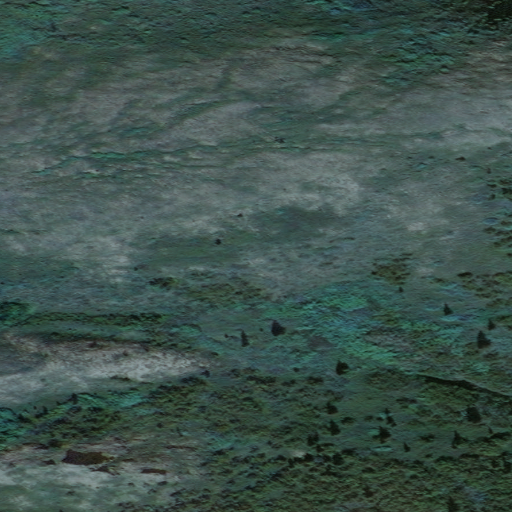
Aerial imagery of mountains in Alaska named Blackburn Hills containing only unknown